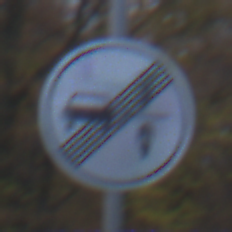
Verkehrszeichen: EndeVerbotUeberholenEinspurigeFahrzeuge
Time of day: SunriseSunset
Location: Outdoor (Nature)
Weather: PartlyCloudy
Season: Autumn
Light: Natural